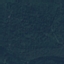
Land use / land cover: Forest